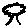
Label: tree